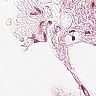
Metastatic tissue present: no